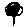
Label: tree